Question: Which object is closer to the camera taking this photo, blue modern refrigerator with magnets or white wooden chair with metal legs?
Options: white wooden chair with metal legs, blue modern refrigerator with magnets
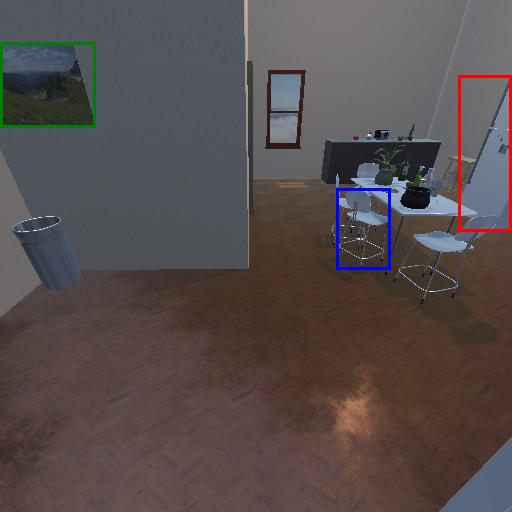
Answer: white wooden chair with metal legs